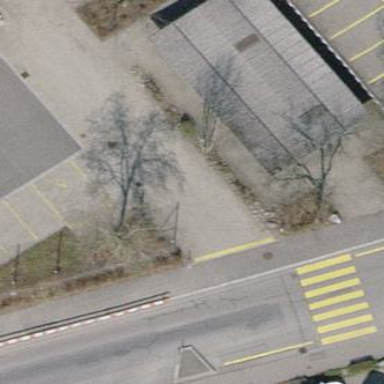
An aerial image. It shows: Bicycle parking shed on the roof of building.